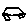
Label: car